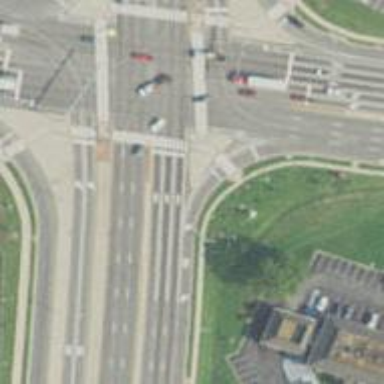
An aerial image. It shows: Primary link road with asphalt surface.